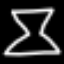
Label: hourglass